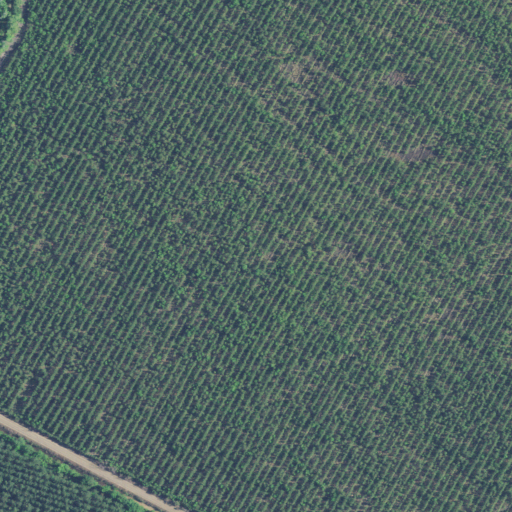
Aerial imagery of depression(s) in South Carolina named Ellerbe Bay containing evergreen forest, woody wetlands, and deciduous forest